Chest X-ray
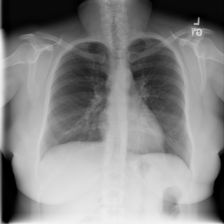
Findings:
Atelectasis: negative
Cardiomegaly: negative
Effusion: negative
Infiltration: negative
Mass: negative
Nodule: negative
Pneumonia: negative
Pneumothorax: negative
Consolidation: negative
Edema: negative
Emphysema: negative
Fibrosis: negative
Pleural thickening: negative
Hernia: negative